四年级 · 算术
小明在计算 $18 \times 98$ 时, 用求阴影部分面积的方法, 根据下图, 可以列式为 ( ), 这蕴含的运算律是( )。

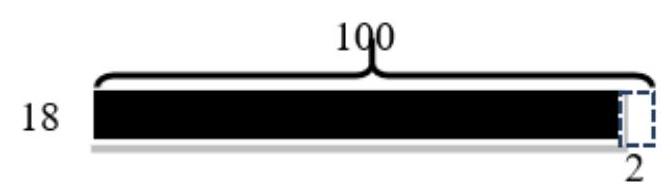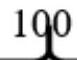
答案: 解$100 \times 18-18 \times 2$ 乘法分配律

【分析】阴影部分是一个长 98 , 宽 18 的长方形, 它的面积 $=98 \times 18$; 它的面积也等于大长方形的面积减去空白小长方形的面积 $=100 \times 18-18 \times 2$, 所以 $98 \times 18=100 \times 18-18 \times 2$ 。

$98 \times 18=(100-2) \times 18=100 \times 18-18 \times 2$ 。两个数的和与一个数相乘, 可以先把它们与这个数分别相乘, 再相加。

【详解】小明在计算 $18 \times 98$ 时, 用求阴影部分面积的方法, 根据下图, 可以列式为 $(100 \times 18-18 \times 2)$,这蕴含的运算律是（乘法分配律）。

18

【点睛】此题考查乘法的运算定律, 熟练掌握各个运算定律是解题的关键。